Question: I have installed C/C++ plugin in Netbeans 7.1 and configured MinGW.

But when I run the code, its showing libgmp-10.dll missing error. My IDE is even showing that its unable to find 'stdio.h', 'stdlib.h'.[ there were some underlined marks on the code] (I have configured "C:\MinGWin" in system Path variable)
This is the code:
'''
#include <stdio.h>
#include <stdlib.h>
int main(int argc, char** argv) {
printf("working")
return (EXIT_SUCCESS);
}
'''
this is the output I got.
'''
"/bin/make" -f nbproject/Makefile-Debug.mk QMAKE= SUBPROJECTS= .build-conf
make[1]: Entering directory '/c/Users/suryak/Documents/NetBeansProjects/CppApplication_1'
"/bin/make" -f nbproject/Makefile-Debug.mk dist/Debug/MinGW-Windows/cppapplication_1.exe
make[2]: Entering directory '/c/Users/suryak/Documents/NetBeansProjects/CppApplication_1'
mkdir -p build/Debug/MinGW-Windows
rm -f build/Debug/MinGW-Windows/main.o.d
gcc.exe -c -g -MMD -MP -MF build/Debug/MinGW-Windows/main.o.d -o build/Debug/MinGW-Windows/main.o main.c
make[2]: *** [build/Debug/MinGW-Windows/main.o] Error 1
make[1]: *** [.build-conf] Error 2
make: *** [.build-impl] Error 2
make[2]: Leaving directory '/c/Users/suryak/Documents/NetBeansProjects/CppApplication_1'
make[1]: Leaving directory '/c/Users/suryak/Documents/NetBeansProjects/CppApplication_1'
BUILD FAILED (exit value 2, total time: 12s)
'''
I still don't understand why this is happening.
I tried to add "make.exe" in the CMake option but it didn't even work.
'''
C:\MinGW\msys.0in\make.exe
'''
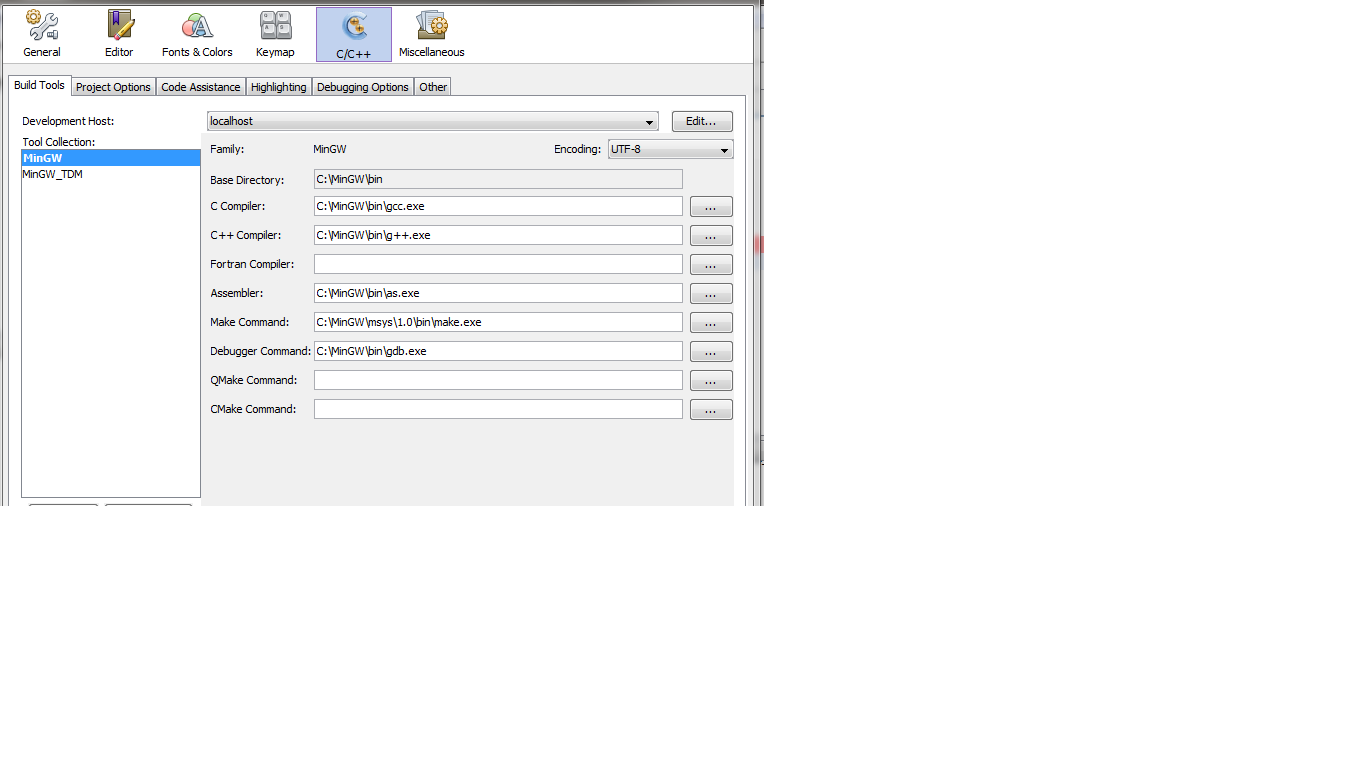
Answer: There was a problem with the MinGW install file, I downloaded a new version through the netbeans site and it worked fine. <URL>
Actually, I found in the log file that MinGW couldn't download a file which caused error.